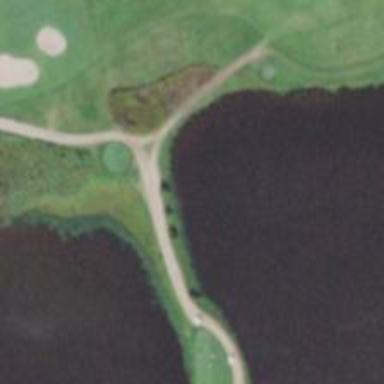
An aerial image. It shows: Path used for both walking and golf.